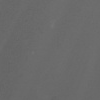
Atmospheric dust classification: not_dusty